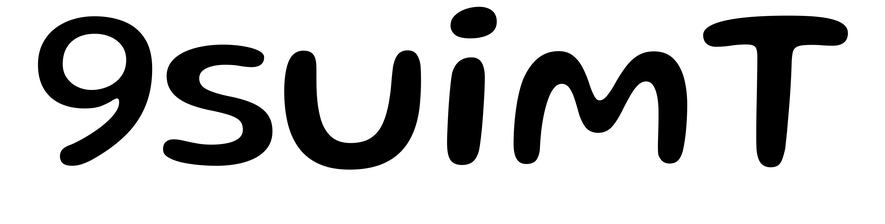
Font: Gluten_Regular